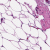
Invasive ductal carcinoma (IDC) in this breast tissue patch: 0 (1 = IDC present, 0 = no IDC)